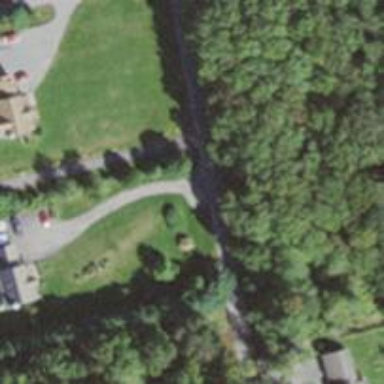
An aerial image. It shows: Driveway leading to service road.